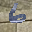
Label: 6